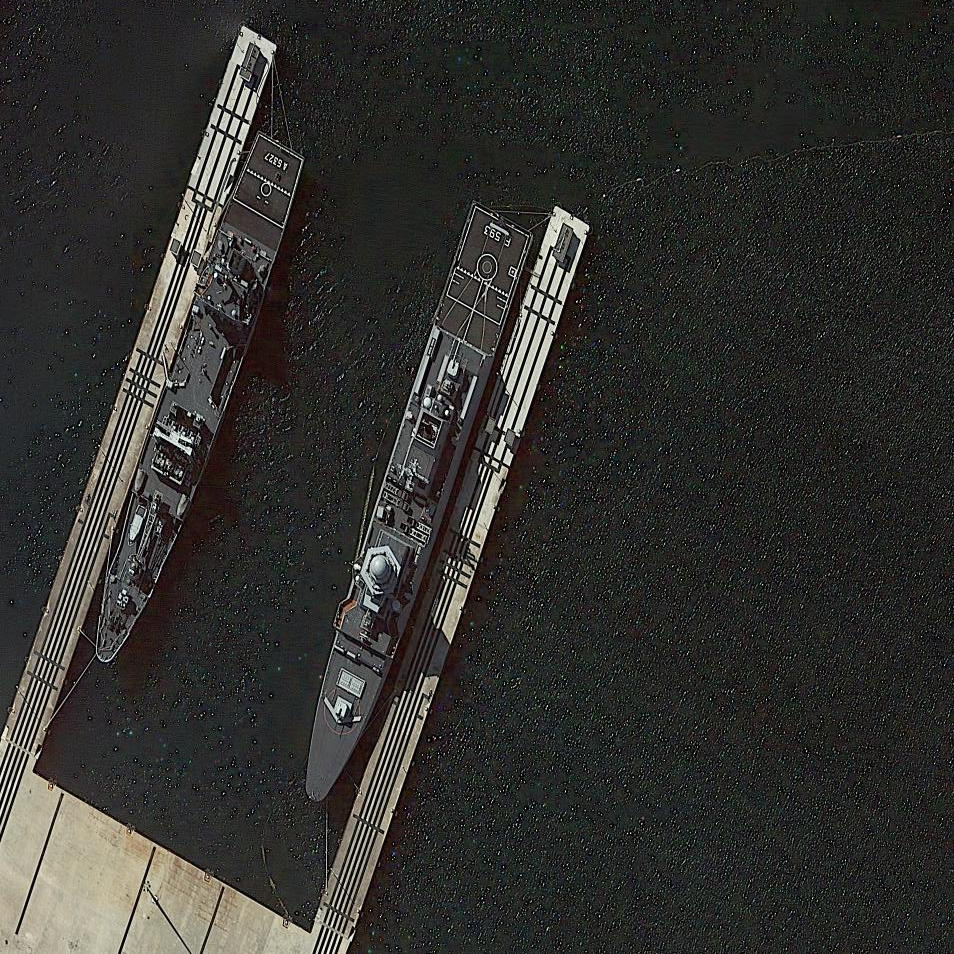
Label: destroyer